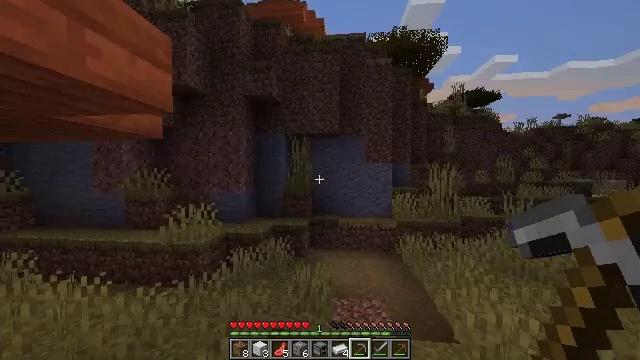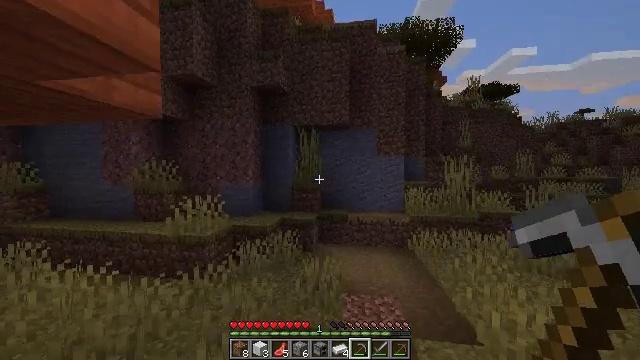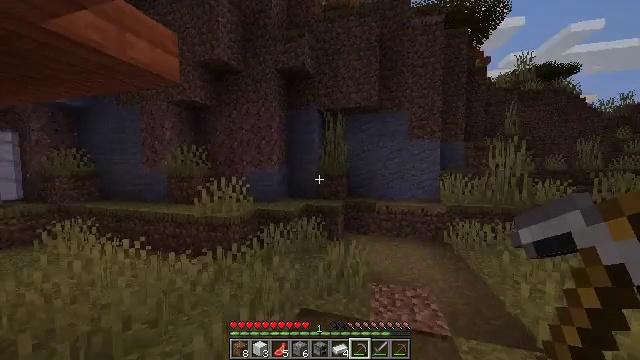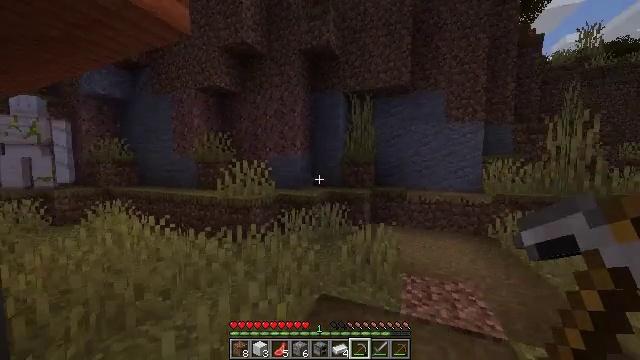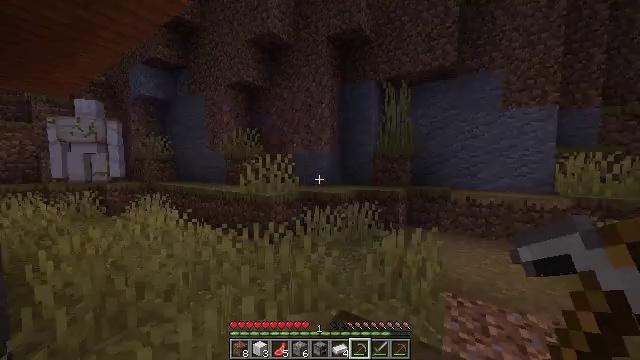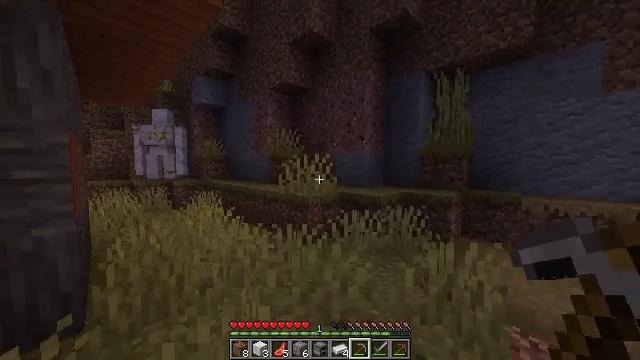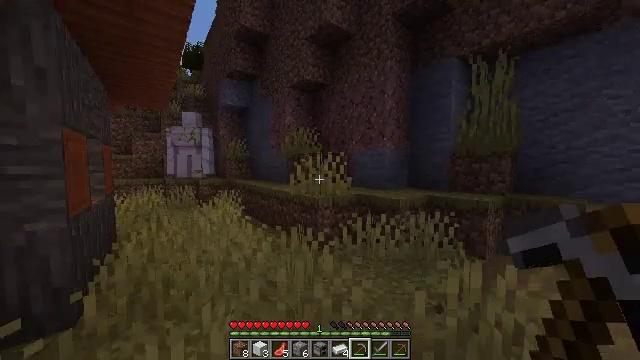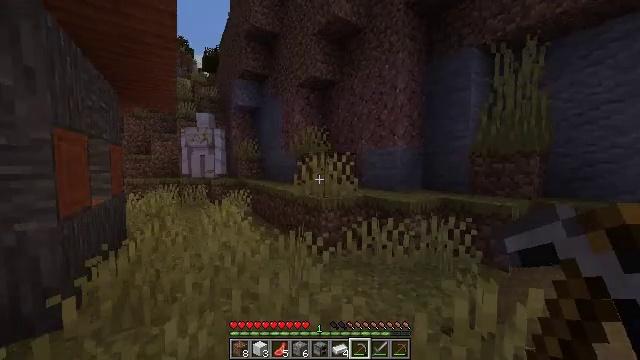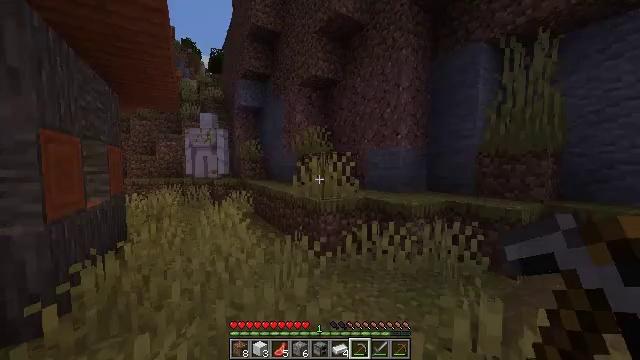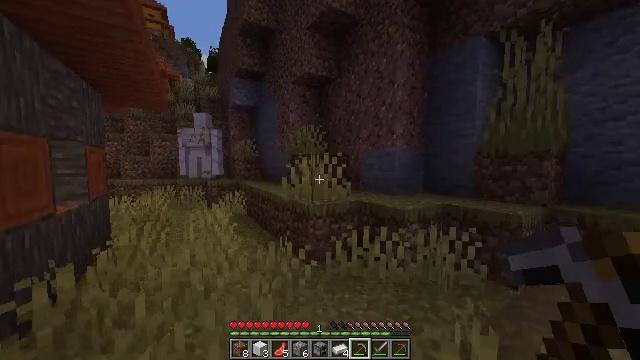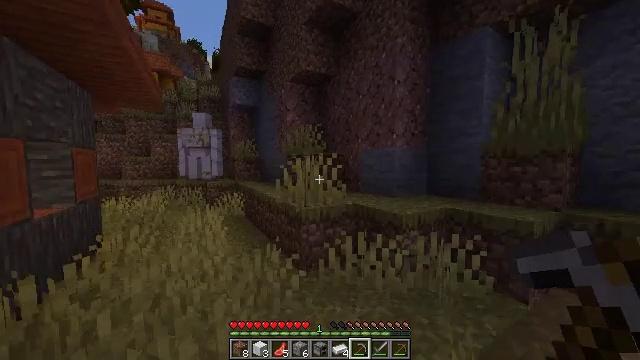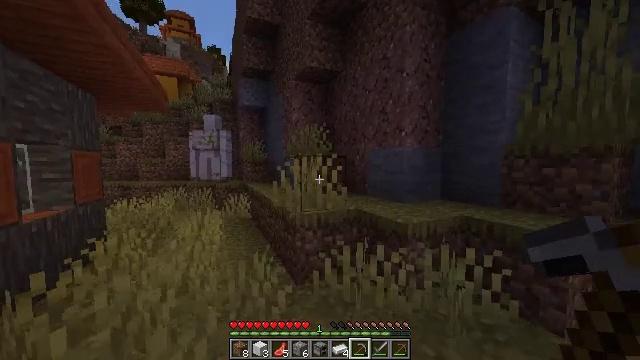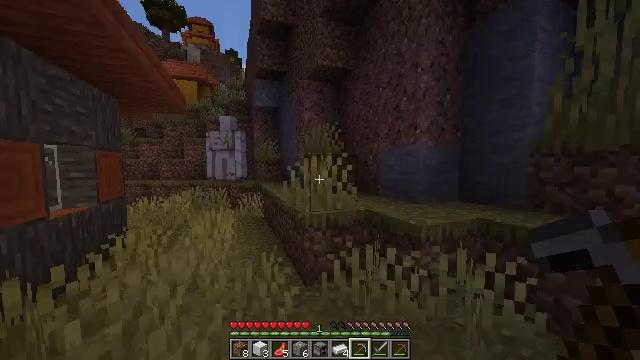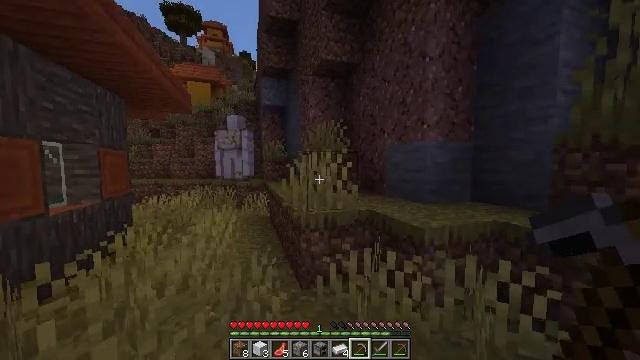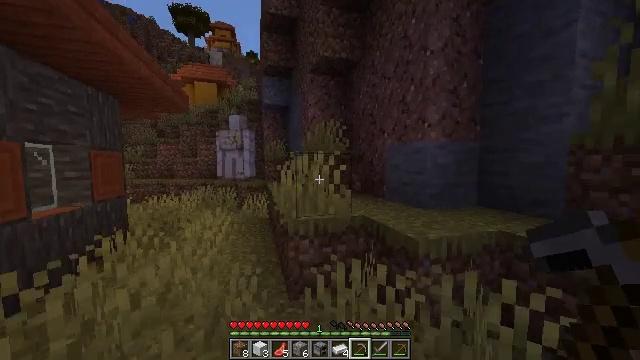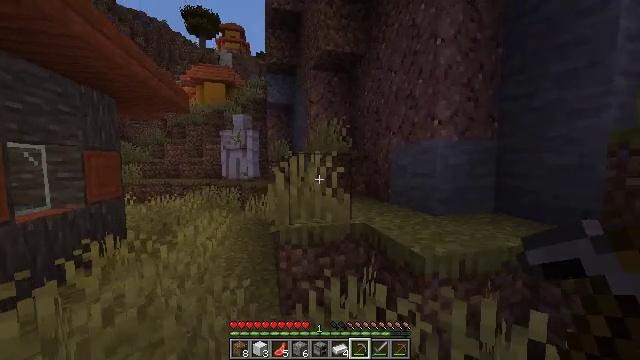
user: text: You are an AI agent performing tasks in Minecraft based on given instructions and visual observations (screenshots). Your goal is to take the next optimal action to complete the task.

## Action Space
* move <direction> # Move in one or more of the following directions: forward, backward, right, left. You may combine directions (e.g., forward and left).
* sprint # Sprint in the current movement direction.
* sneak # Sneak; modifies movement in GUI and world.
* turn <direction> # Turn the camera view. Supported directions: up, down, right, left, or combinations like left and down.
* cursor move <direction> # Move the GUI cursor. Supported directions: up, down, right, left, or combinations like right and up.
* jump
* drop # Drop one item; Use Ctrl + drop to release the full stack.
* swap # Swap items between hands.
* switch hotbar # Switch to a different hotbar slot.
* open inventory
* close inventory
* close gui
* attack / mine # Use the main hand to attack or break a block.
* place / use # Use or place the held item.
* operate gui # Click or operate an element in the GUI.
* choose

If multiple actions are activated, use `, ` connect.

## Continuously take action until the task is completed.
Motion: motion action
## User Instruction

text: Break the orange bed to collect it.
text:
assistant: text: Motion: move forward, turn left
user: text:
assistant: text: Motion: move forward, turn left and down
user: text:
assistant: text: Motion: move forward, turn left
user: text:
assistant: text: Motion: move forward and move right, turn left
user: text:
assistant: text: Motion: move forward and move right, turn left
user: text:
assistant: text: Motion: move forward and move right, turn left
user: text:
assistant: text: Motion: move forward and move right, turn left
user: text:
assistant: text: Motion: move forward and move right, turn left
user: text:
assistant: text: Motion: move forward and move right
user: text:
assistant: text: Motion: move forward and move right, turn left
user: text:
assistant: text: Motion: move forward and move right, turn left
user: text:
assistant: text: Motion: move forward and move right, turn left
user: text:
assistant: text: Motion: move forward and move right, turn left
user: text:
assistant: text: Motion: move forward, turn left
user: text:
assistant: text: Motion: turn left
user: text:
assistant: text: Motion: no_op
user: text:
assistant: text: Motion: no_op
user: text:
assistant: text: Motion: turn right and up
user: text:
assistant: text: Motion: turn right
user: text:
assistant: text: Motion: turn right
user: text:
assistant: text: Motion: turn left and down
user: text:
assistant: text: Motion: turn left and down
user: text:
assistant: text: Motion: turn left
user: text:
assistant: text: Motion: turn left
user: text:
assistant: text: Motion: turn left
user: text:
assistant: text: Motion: move forward, turn left
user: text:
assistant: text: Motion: move forward, turn left
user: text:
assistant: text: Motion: move forward, turn left
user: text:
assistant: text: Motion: turn left
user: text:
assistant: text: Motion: turn left